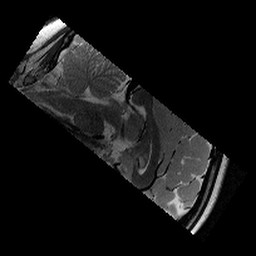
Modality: T2w
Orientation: sagittal
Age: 10
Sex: male
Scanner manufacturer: siemens
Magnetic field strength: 3 T
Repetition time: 9.23 s
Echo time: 0.067 s